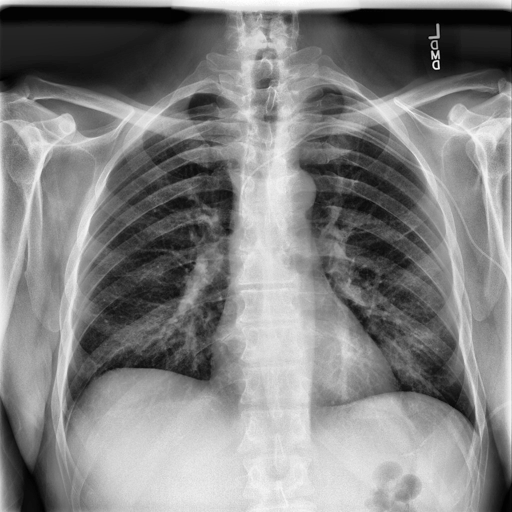
Finding: NORMAL